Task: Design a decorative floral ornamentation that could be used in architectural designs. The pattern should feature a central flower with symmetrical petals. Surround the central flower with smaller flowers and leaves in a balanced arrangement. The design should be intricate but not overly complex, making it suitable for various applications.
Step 502:
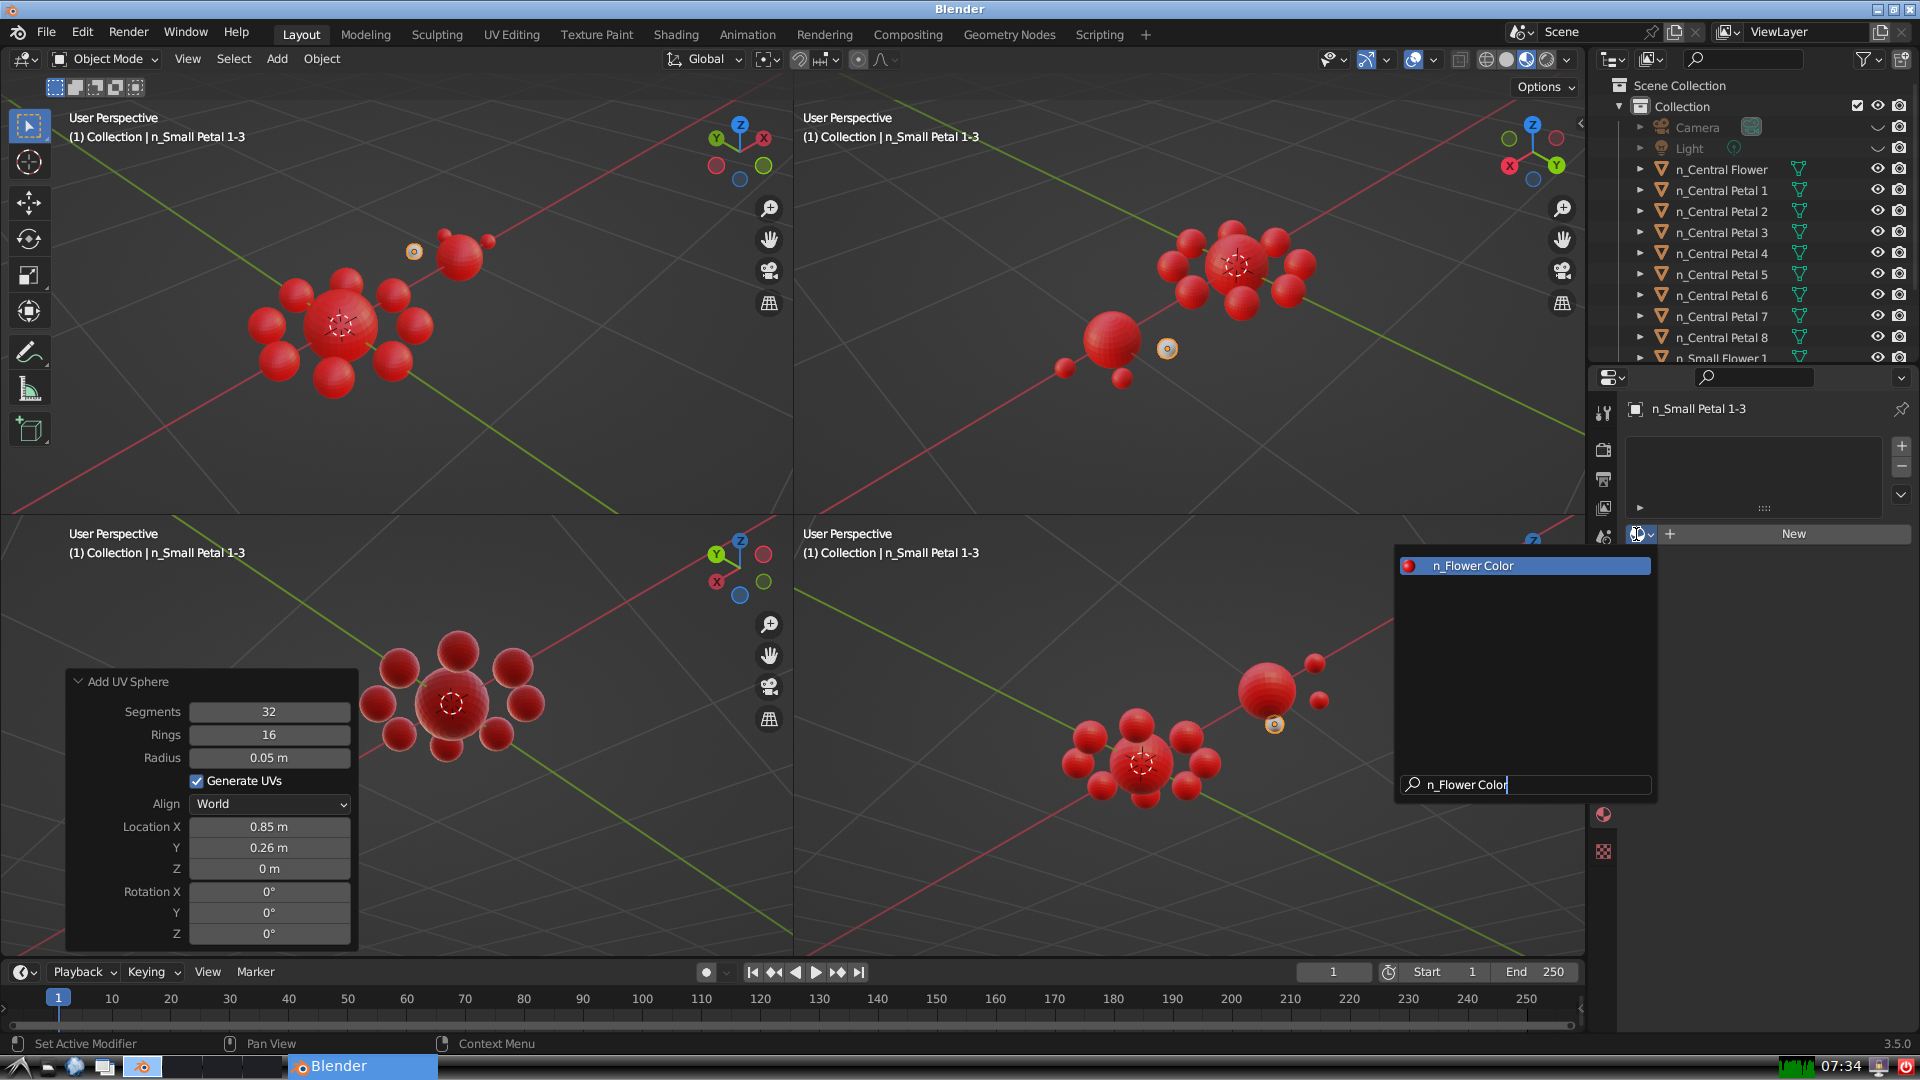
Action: {"key_press": ['Return']}